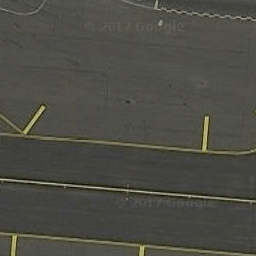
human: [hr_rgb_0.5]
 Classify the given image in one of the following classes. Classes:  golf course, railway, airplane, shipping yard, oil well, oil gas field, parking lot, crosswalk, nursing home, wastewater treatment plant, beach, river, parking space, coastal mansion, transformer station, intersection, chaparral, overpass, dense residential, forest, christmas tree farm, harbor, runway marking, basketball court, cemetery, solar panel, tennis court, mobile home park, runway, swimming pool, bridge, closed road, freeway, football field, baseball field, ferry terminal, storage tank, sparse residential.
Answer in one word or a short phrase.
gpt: runway marking